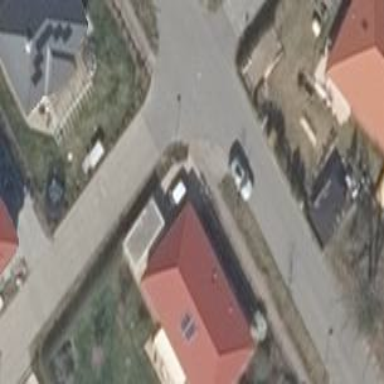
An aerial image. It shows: Detached building.